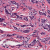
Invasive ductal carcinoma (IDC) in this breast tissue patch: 0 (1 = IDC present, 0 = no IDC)